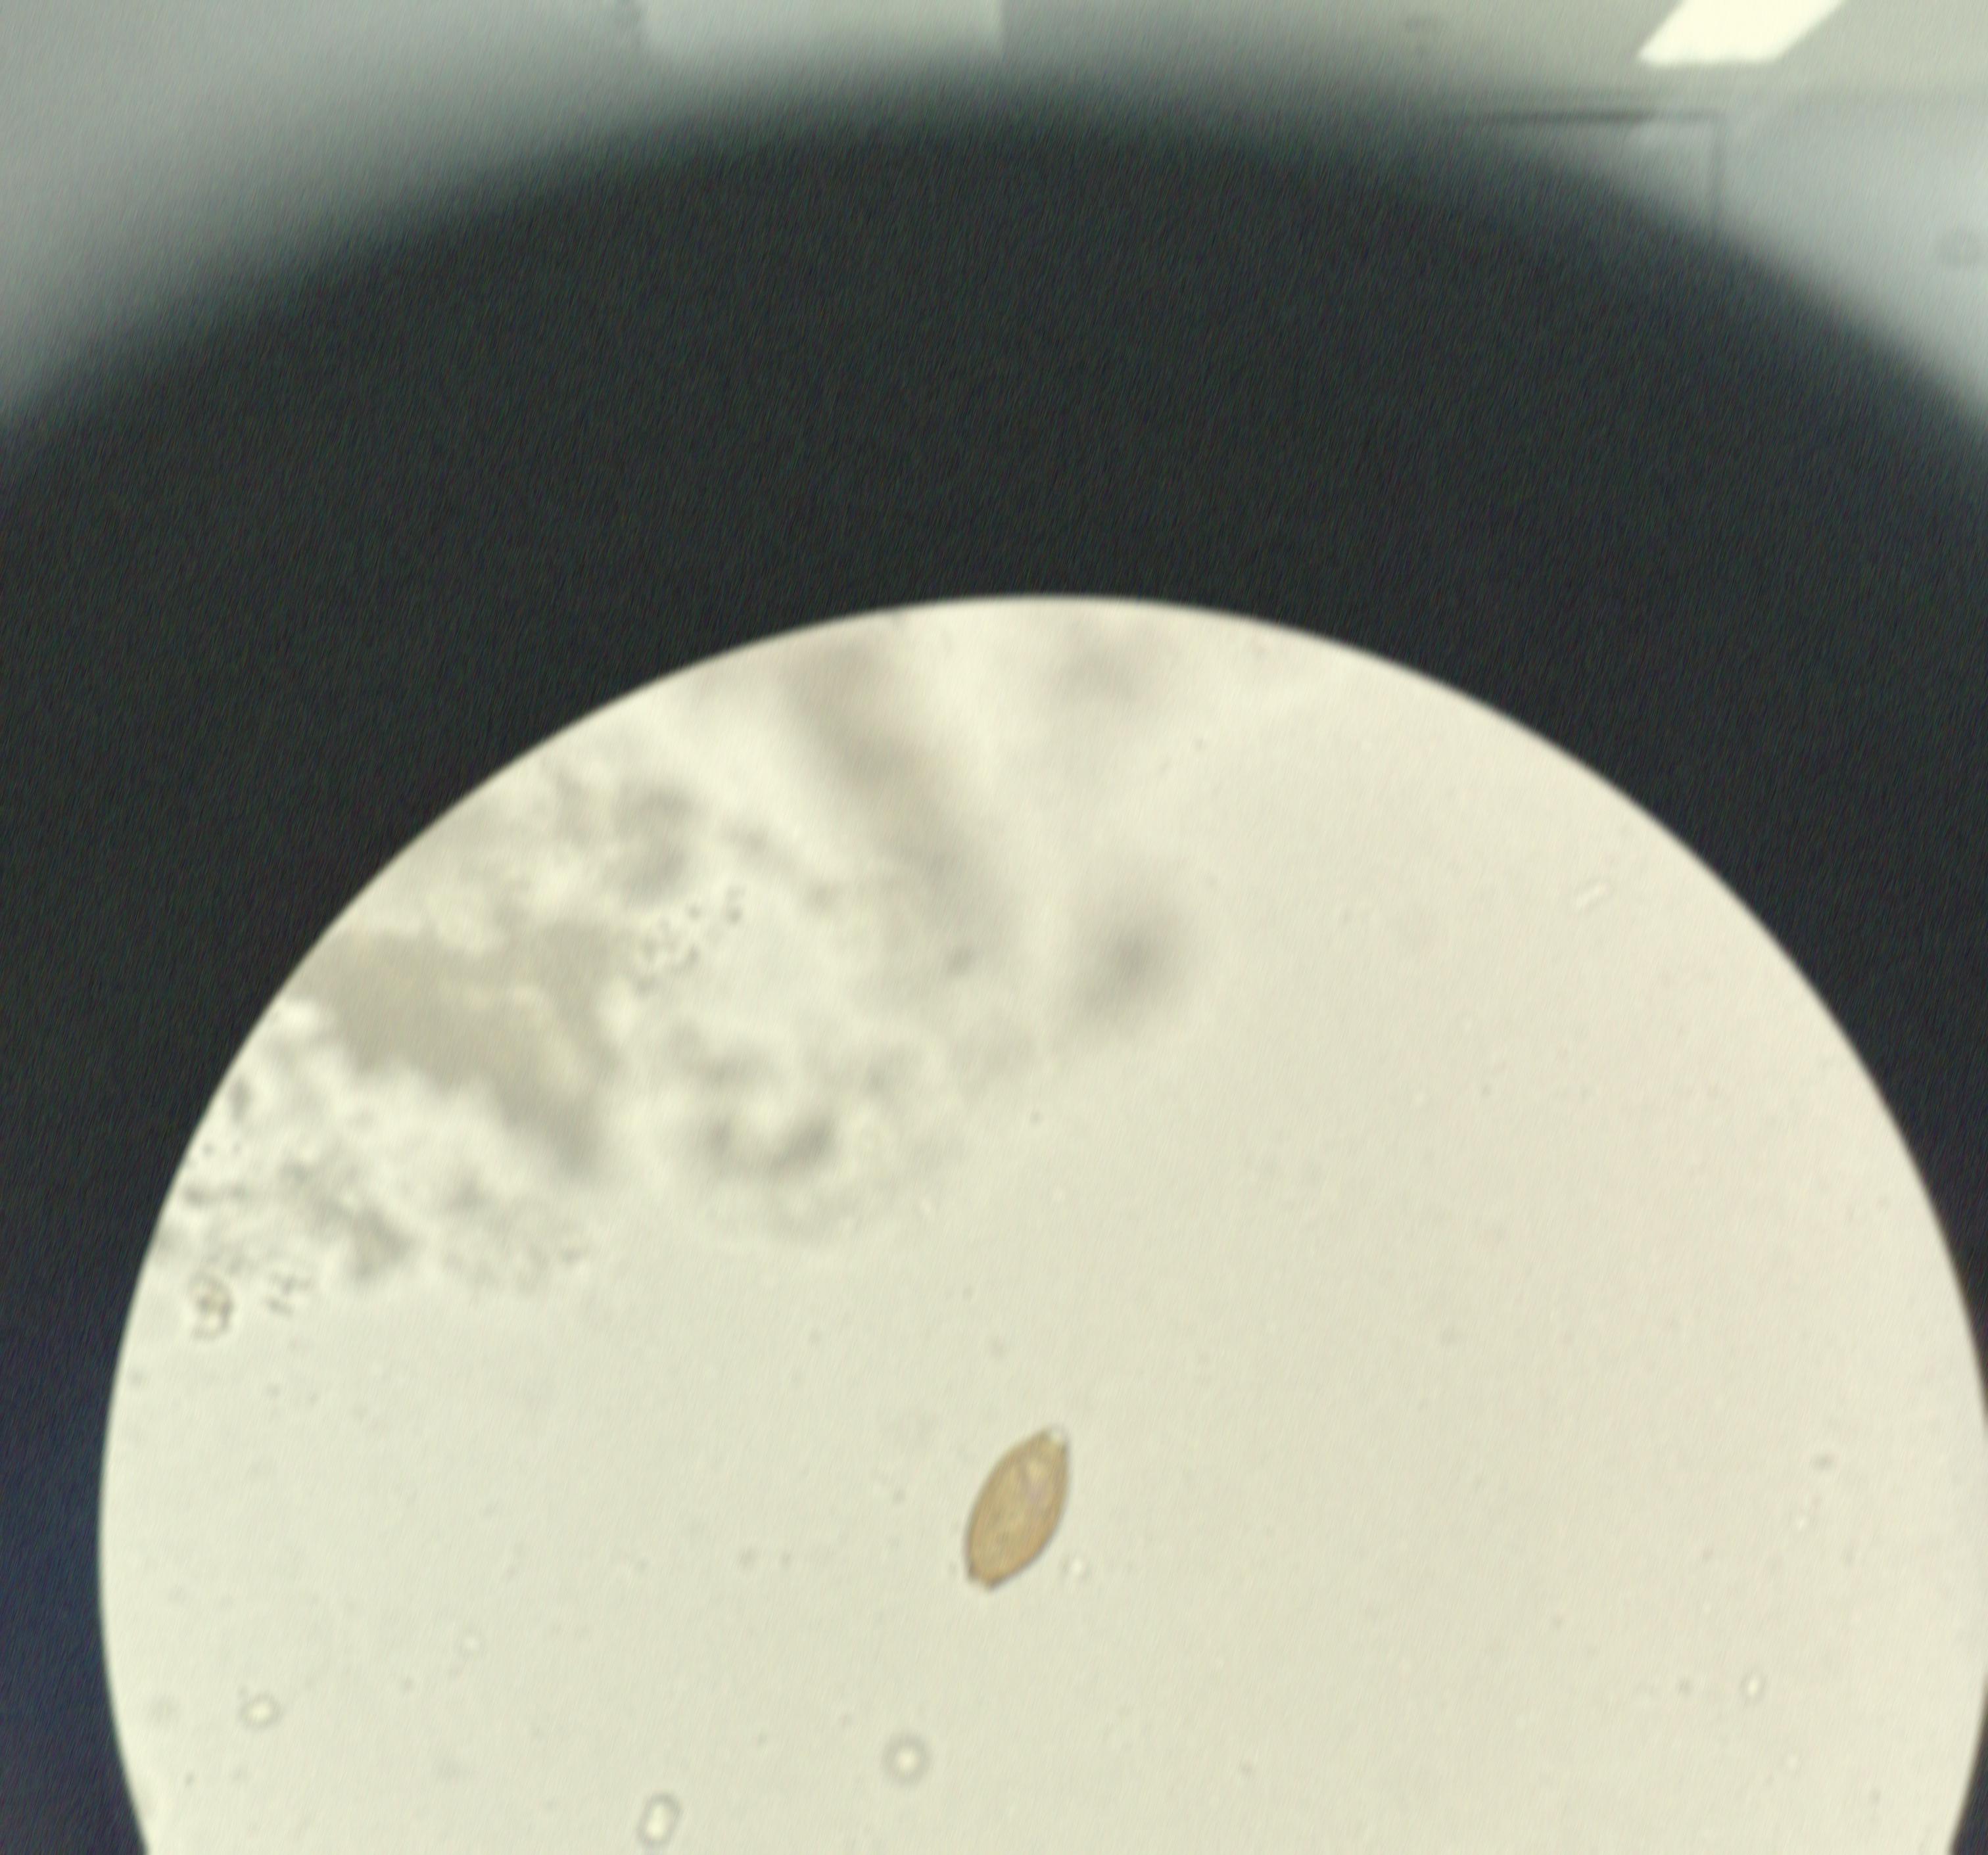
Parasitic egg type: Trichuris trichiura